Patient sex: F
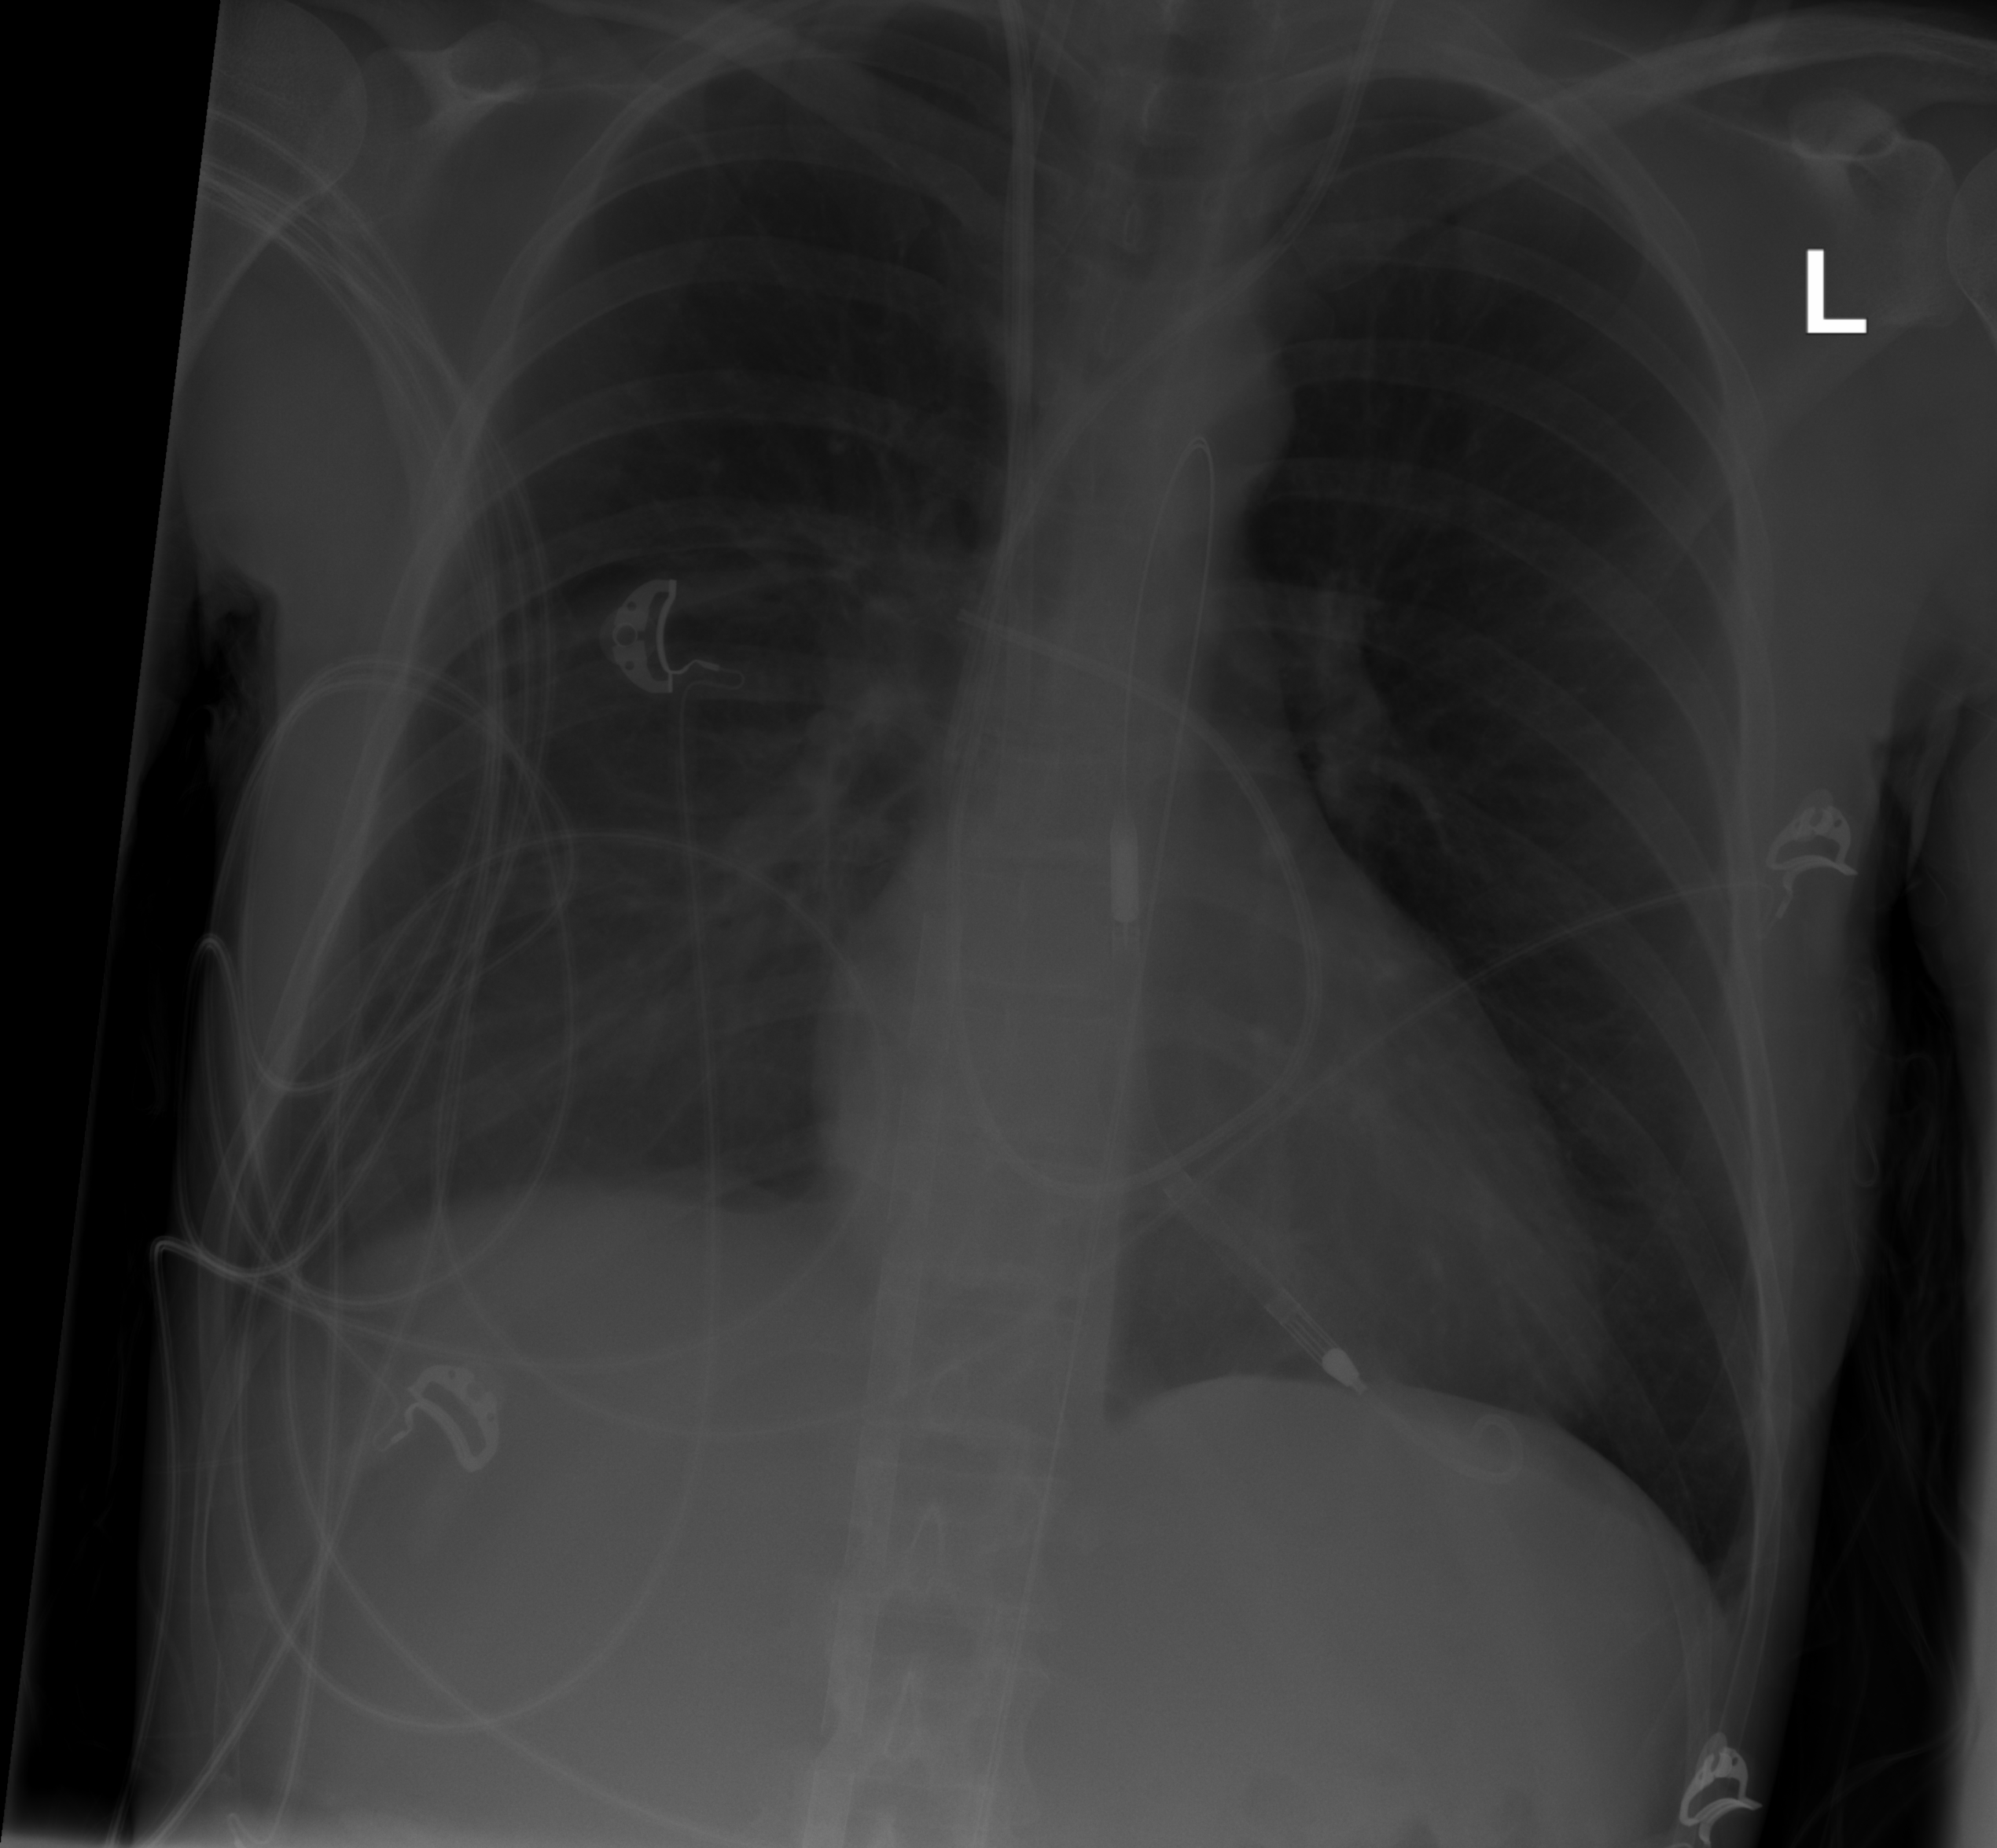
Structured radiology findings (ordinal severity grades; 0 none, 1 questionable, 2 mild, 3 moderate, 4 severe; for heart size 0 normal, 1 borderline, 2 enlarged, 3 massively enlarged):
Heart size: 0
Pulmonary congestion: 0
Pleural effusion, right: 0
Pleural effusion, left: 0
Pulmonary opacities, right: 0
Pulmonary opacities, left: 0
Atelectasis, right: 2
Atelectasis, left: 0